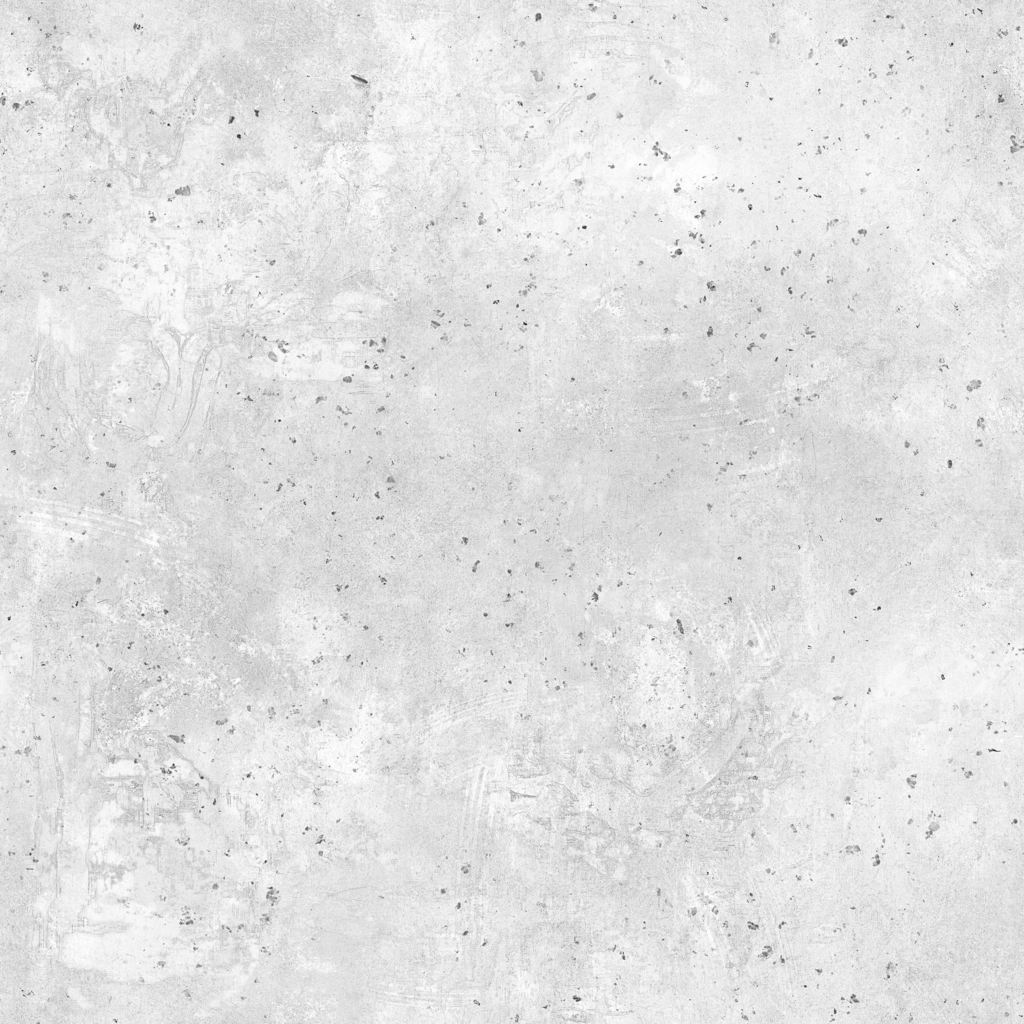
Texture map type: AmbientOcclusion